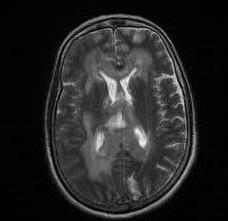
Label: notumor